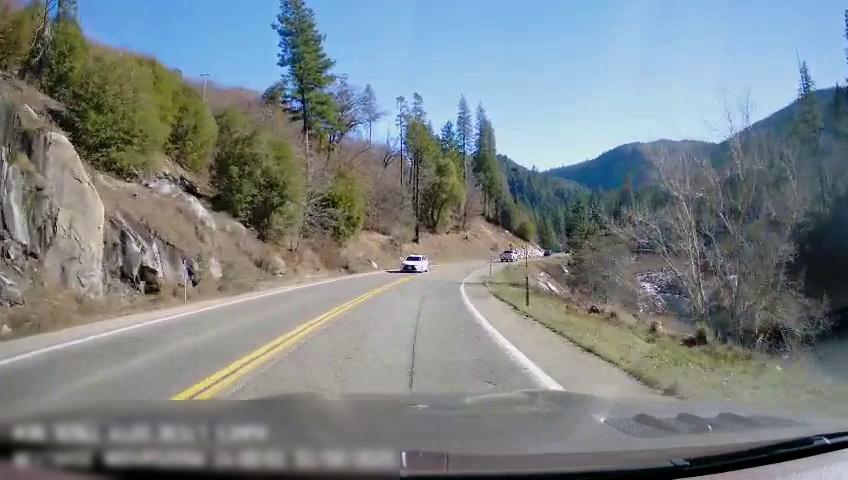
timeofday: Day
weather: Sunny
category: Drivable Space
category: Drivable Space
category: Vehicles | Truck
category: Vehicles | Car
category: Lanes | Opposite Lane
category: Lanes | Current Lane
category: Lanes | Opposite Lane
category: Lanes | Current Lane